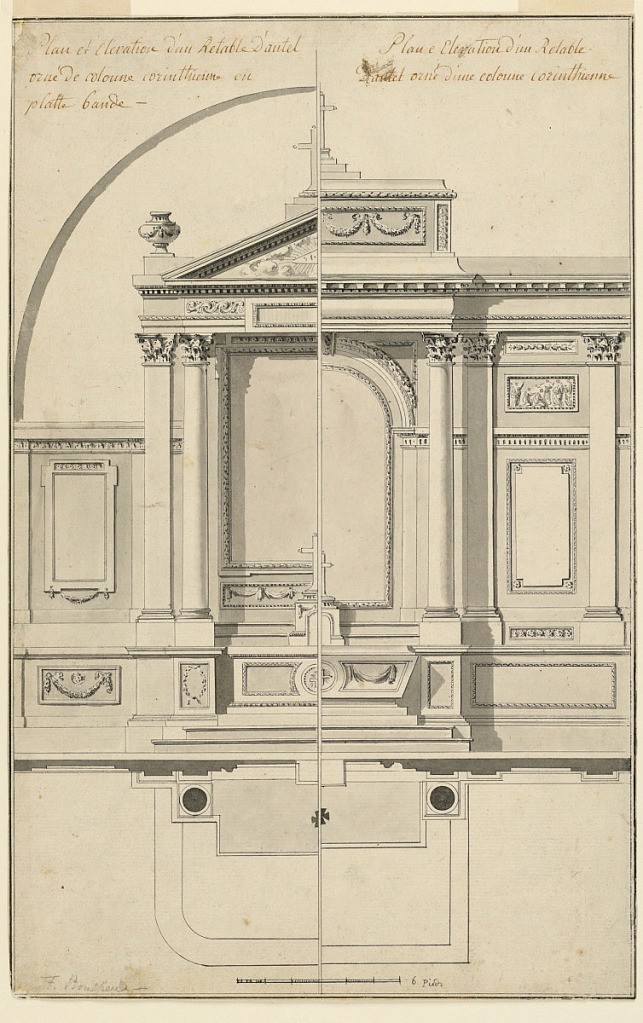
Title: Elevation of Altar Screen
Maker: François Boucher, French, 1703–1770
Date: ca. 1770
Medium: Pen and ink, brush and gray and black wash on paper
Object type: Drawing
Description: The proportions are stressing the height. In the left half the upper part of the apsis is indicated. Captions above either half, written with ink.